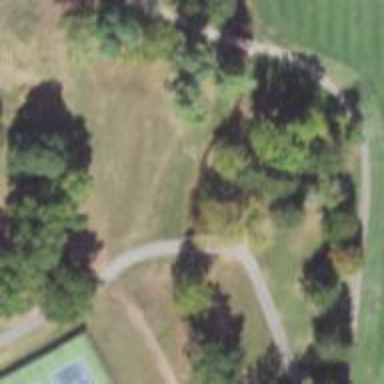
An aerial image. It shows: Service road that includes bridge over golf cart path.